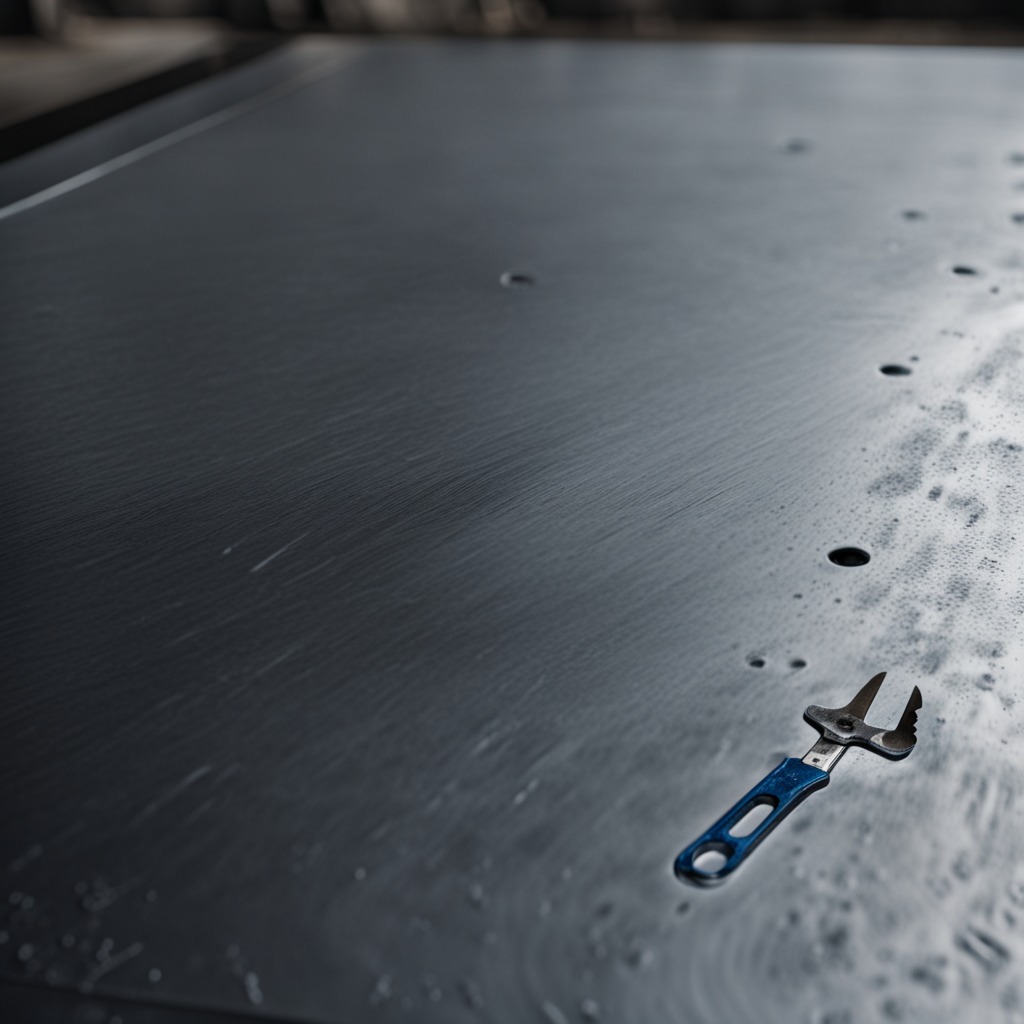
An wrench lies on a cold steel table in a mining workshop.